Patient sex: M
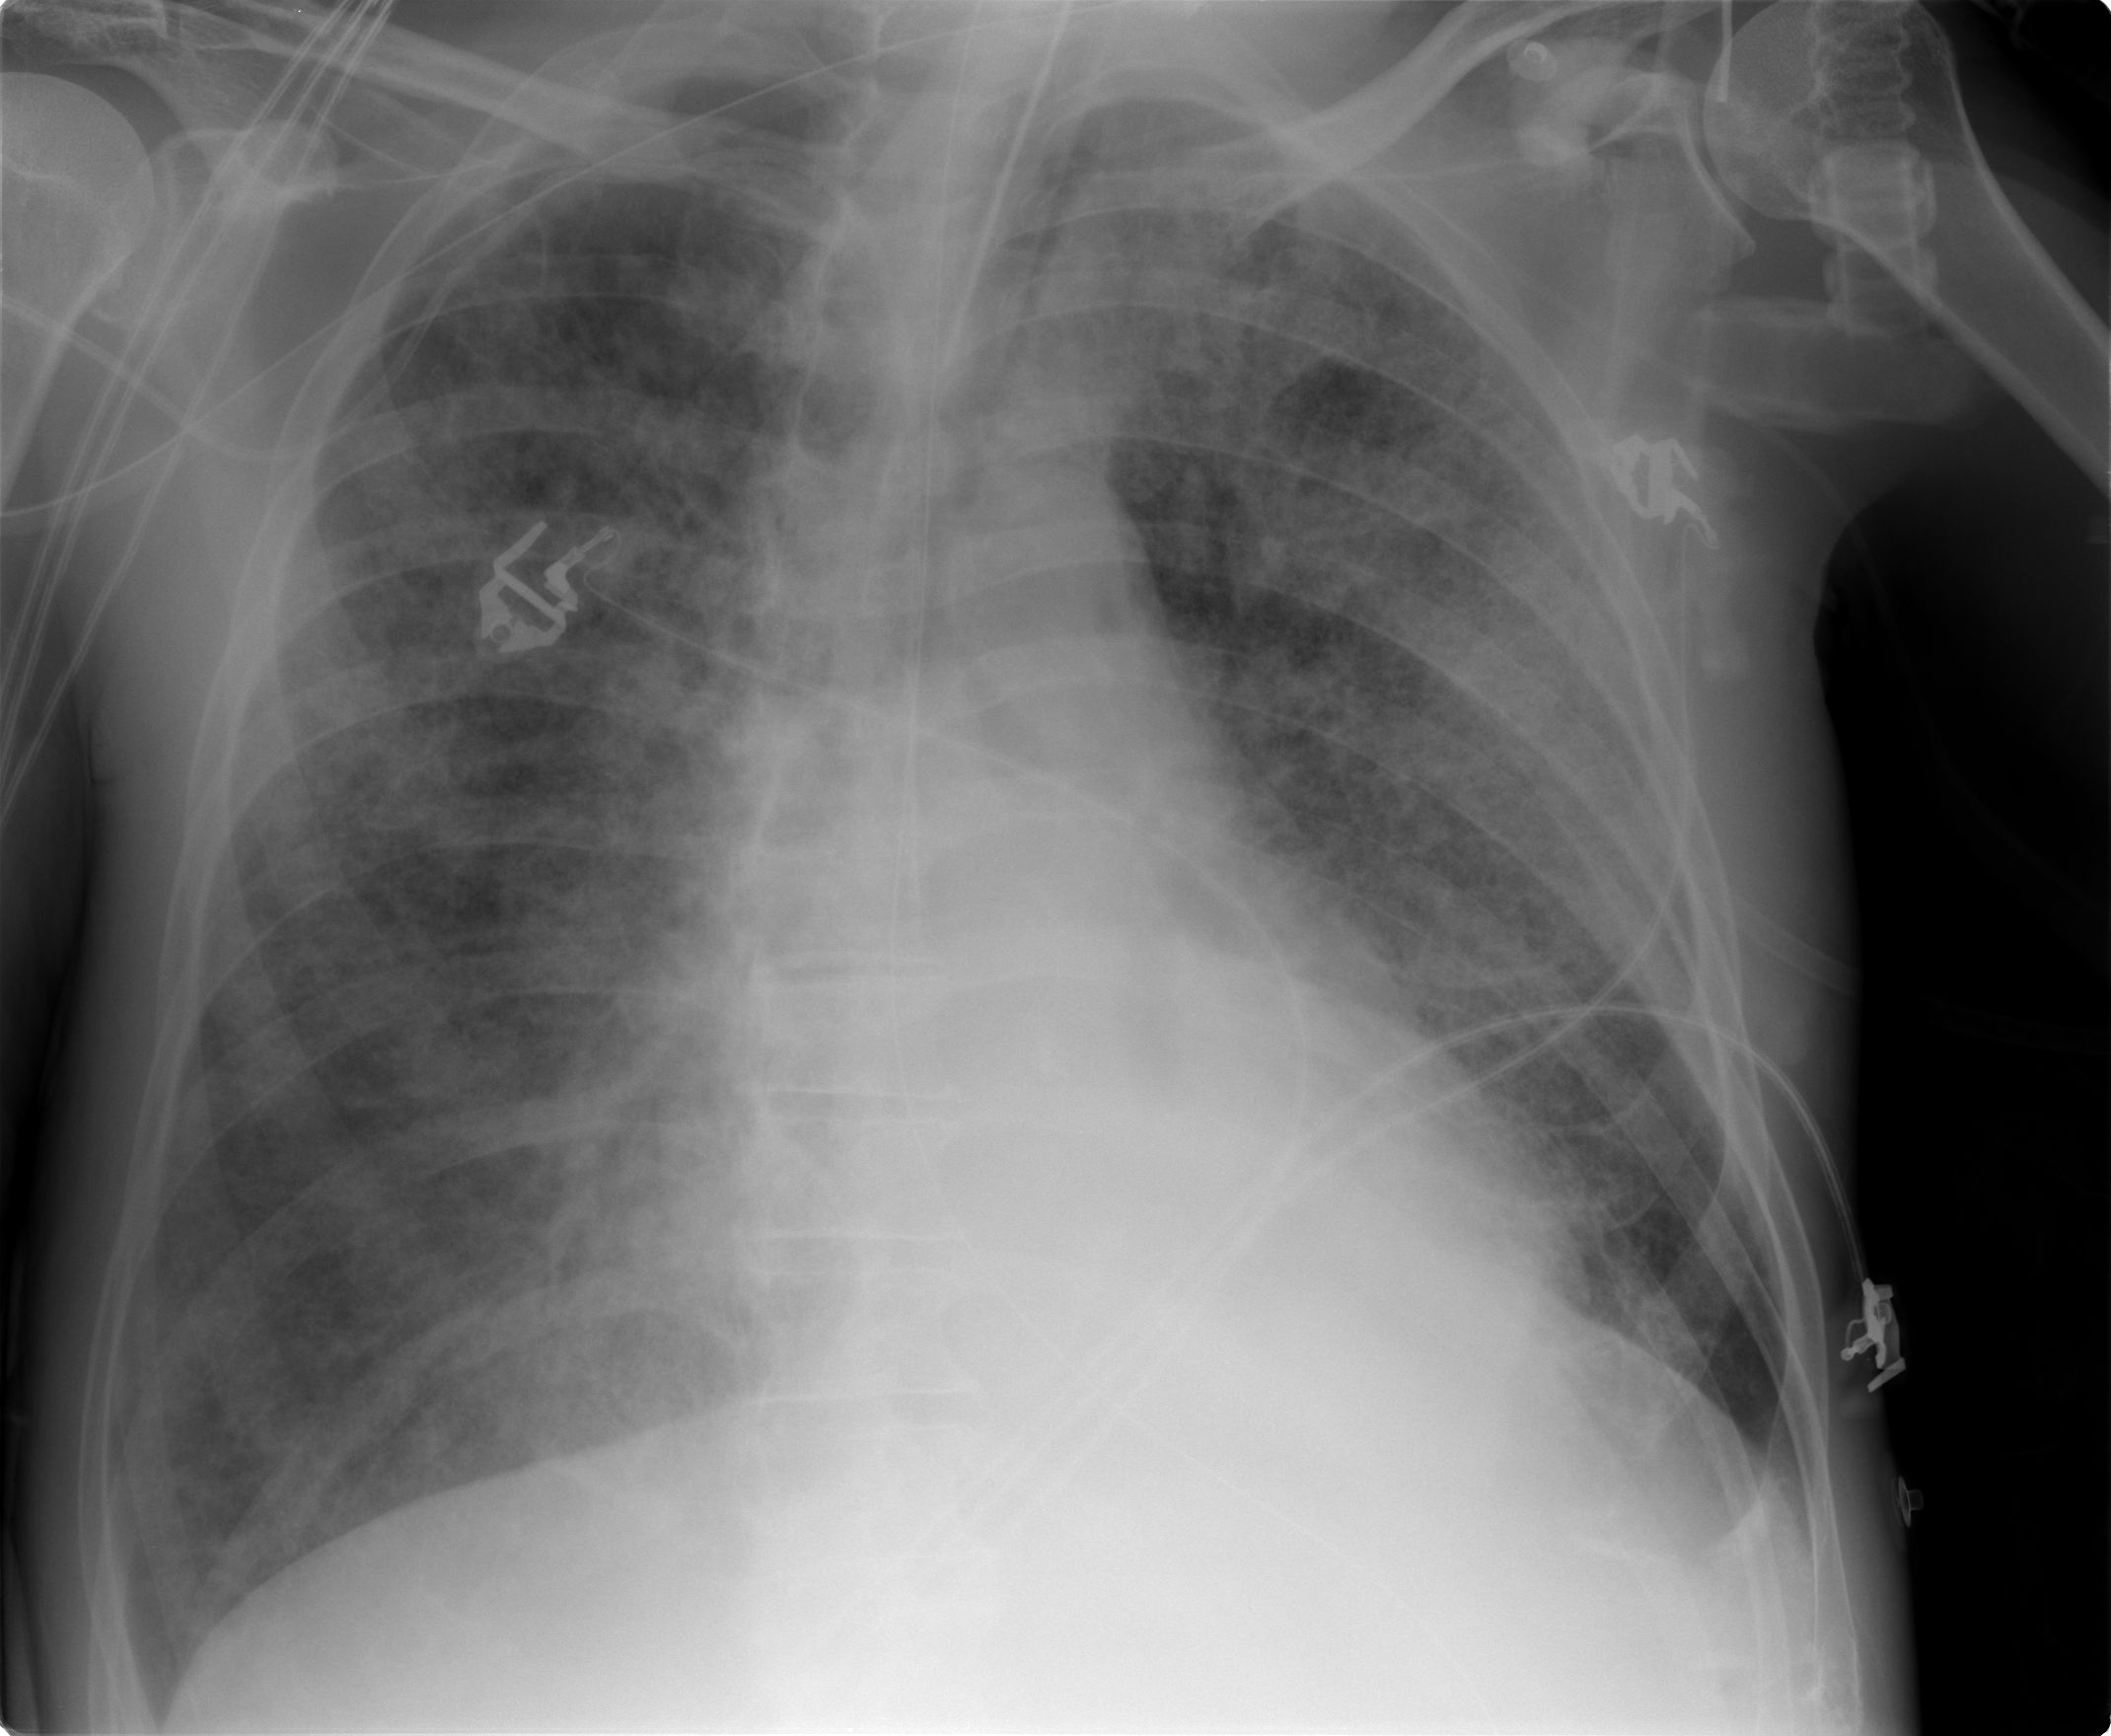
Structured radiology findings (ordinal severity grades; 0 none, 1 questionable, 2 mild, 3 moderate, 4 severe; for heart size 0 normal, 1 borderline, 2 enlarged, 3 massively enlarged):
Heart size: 0
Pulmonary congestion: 1
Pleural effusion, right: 0
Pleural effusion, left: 0
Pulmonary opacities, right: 3
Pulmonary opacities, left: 3
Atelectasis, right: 2
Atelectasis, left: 2